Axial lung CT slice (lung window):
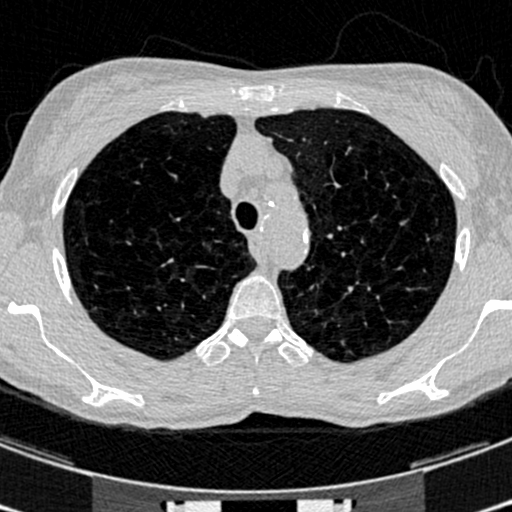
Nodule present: no